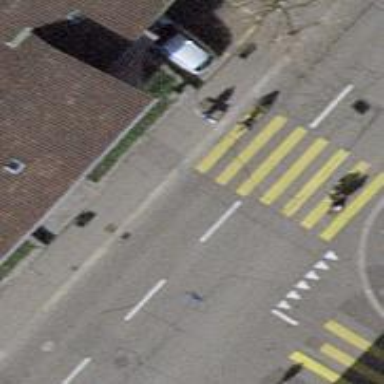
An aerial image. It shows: Kerb barrier.